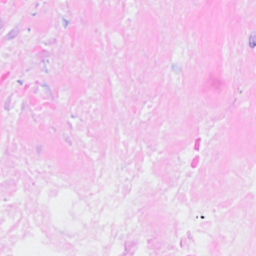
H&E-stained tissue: Breast